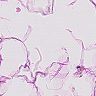
Metastatic tissue present: no